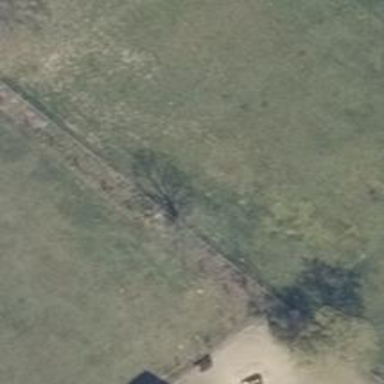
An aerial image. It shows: Deciduous broadleaved tree.